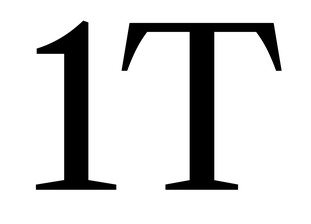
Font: LibreCaslonText_Regular